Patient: sex M, age 60
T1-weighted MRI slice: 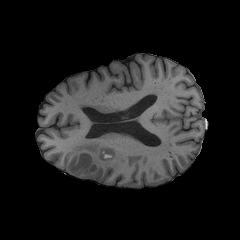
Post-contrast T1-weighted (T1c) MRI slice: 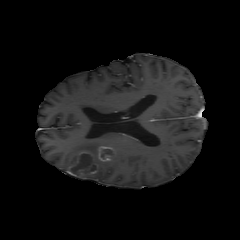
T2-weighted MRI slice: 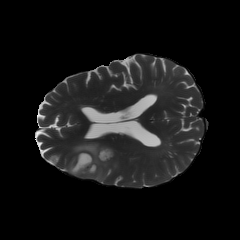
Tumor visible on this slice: yes
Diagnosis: Glioblastoma, IDH-wildtype
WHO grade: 4